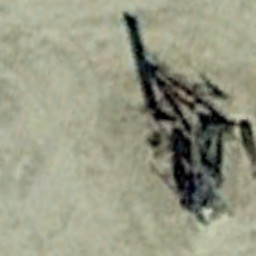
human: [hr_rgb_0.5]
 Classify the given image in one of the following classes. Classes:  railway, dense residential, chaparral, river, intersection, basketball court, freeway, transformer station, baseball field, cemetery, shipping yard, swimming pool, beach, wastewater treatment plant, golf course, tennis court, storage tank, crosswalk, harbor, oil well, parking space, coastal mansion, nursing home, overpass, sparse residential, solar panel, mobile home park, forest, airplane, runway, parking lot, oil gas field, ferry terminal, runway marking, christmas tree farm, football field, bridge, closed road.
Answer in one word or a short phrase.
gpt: oil well